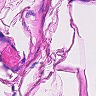
Metastatic tissue present: no